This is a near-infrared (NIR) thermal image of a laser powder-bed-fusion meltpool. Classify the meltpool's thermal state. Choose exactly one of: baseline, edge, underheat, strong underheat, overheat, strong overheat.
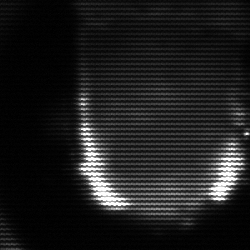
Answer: baseline